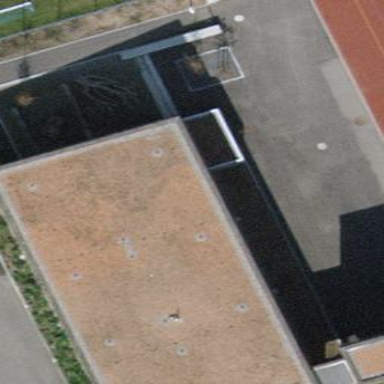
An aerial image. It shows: Building that serves as sports center for swimming activities.